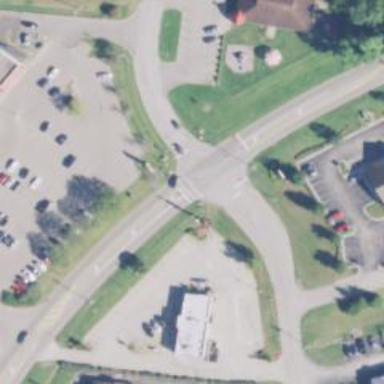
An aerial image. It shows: Marked road crossing.